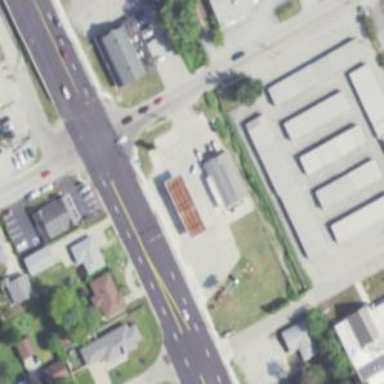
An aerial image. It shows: Convenience shop.